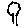
Label: tree